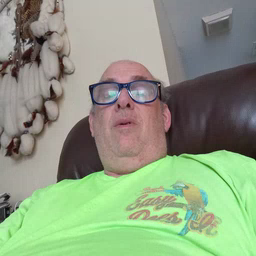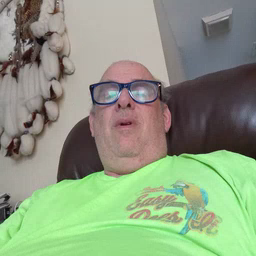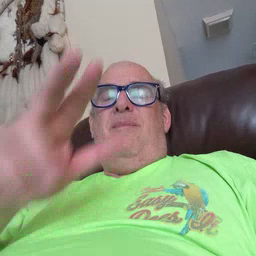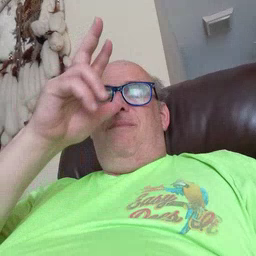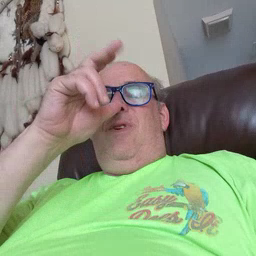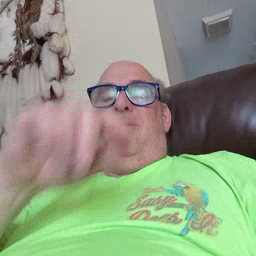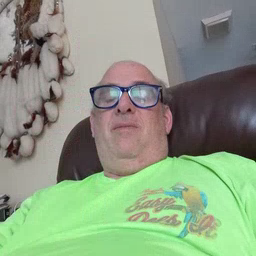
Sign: bug